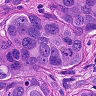
Metastatic tissue present: yes